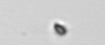
Label: nanoplankton_mix